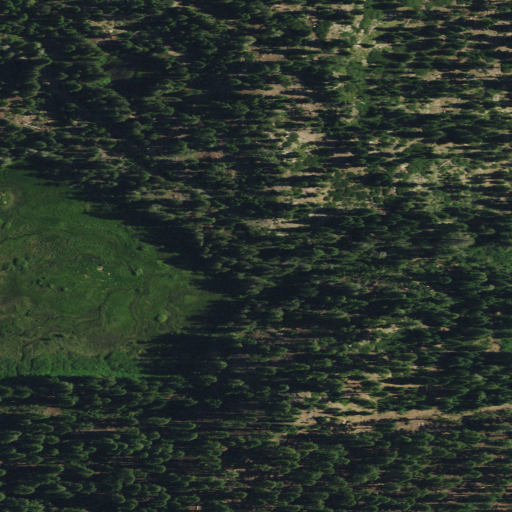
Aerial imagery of valley in California named Maiden Valley containing evergreen forest, herbaceous wetlands, shrub, woody wetlands, grassland, and open development